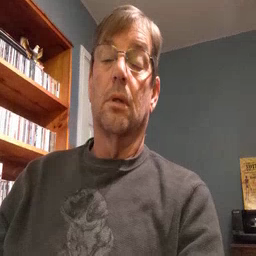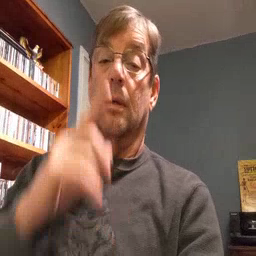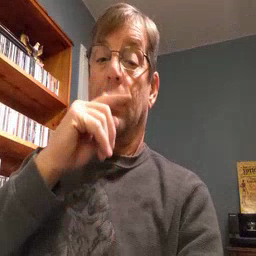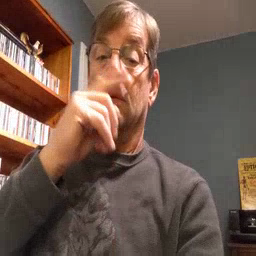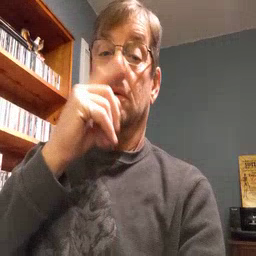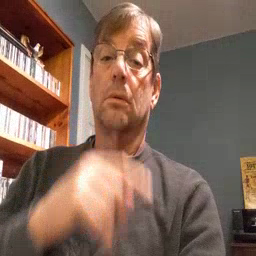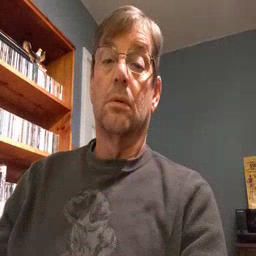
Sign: mouse